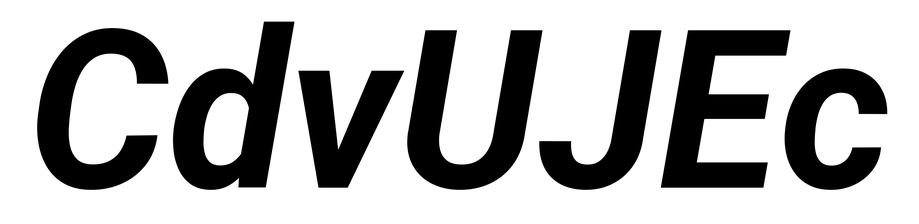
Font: Roboto-Italic_Bold_Italic